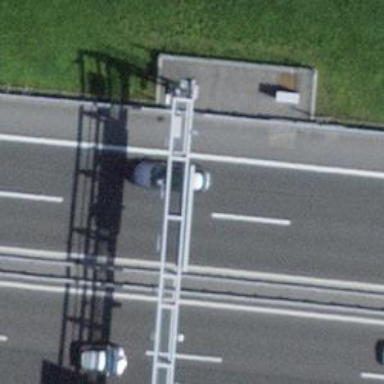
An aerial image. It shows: Gantry structure.